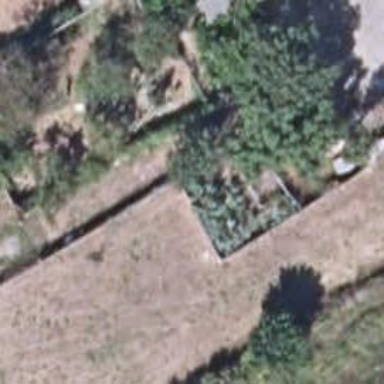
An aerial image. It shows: Fence.